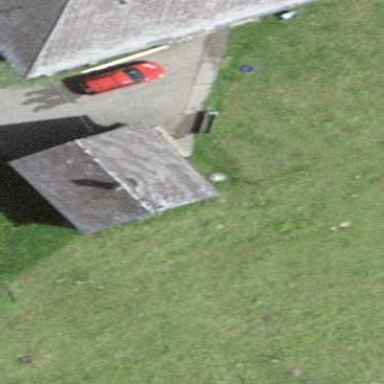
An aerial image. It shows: Detached building with gabled roof.